Field crop: tomato
Growth stage: 2
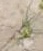
Species: cyperus